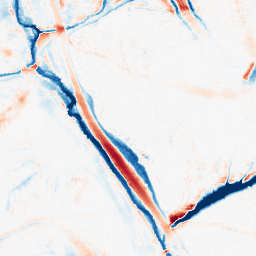
Category: morphological
Decomposition family: morphological_ellipse
Decomposition parameters: operation: average
width: 20
height: 30
Upsampling method: sinc_blackman
Upsampling parameters: scale: 2
kernel_size: 8
Upsampling scale: 2